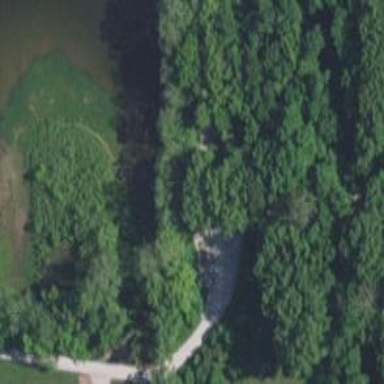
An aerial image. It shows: Footway with excellent trail visibility.